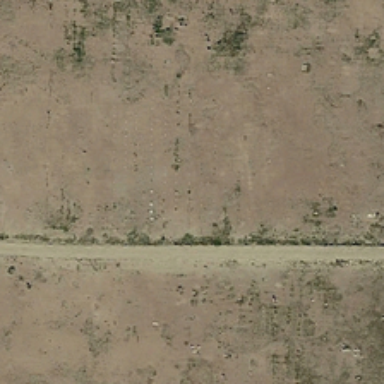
A road is in a piece of yellow bareland .